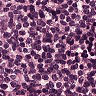
Metastatic tissue present: no